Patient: sex F, age 34
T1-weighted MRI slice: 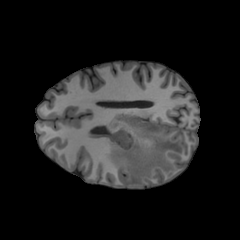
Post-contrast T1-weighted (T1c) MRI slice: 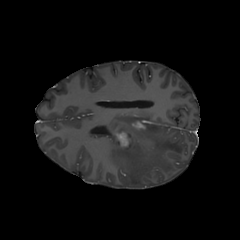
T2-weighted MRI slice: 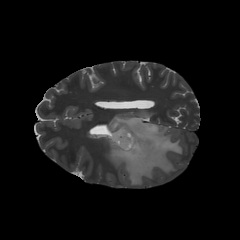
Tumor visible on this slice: yes
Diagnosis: Astrocytoma, IDH-mutant
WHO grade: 3